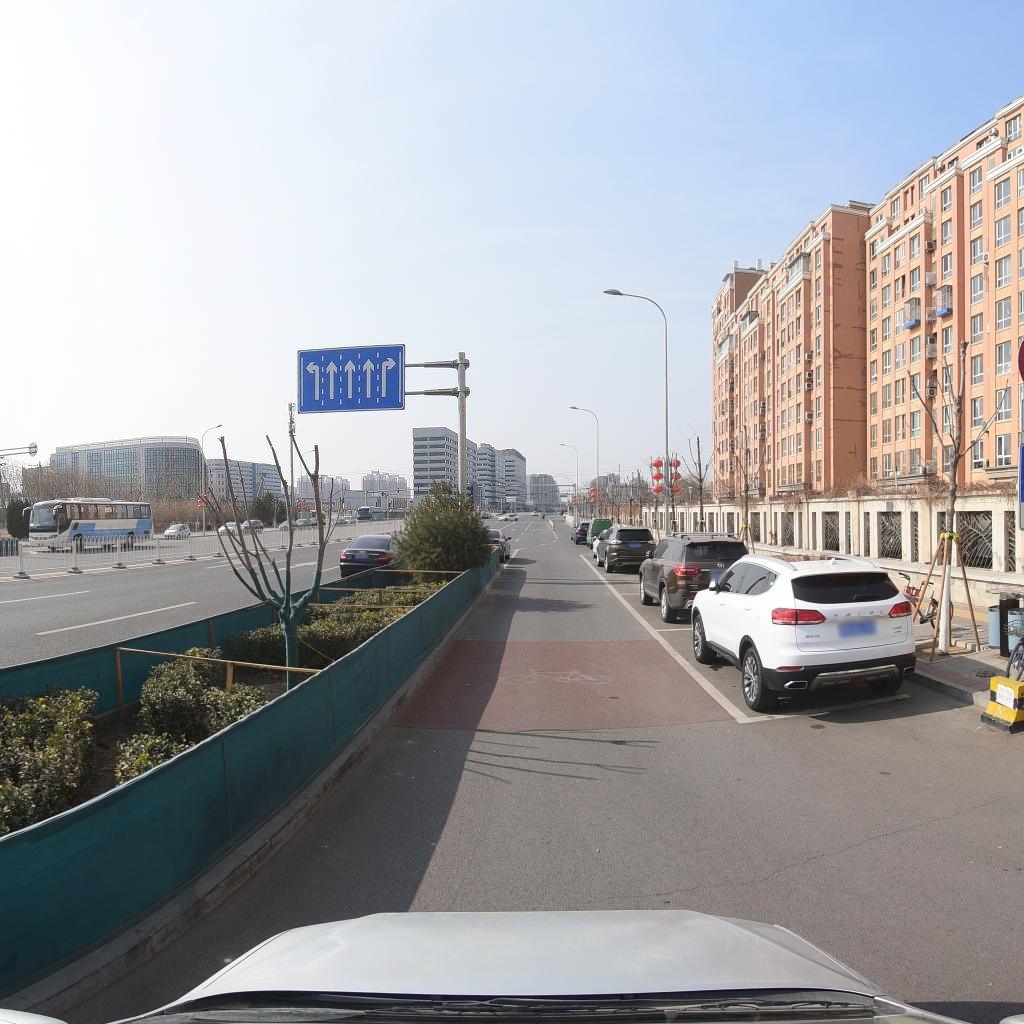
Region: Fengtai
Road damage annotations: transverse crack